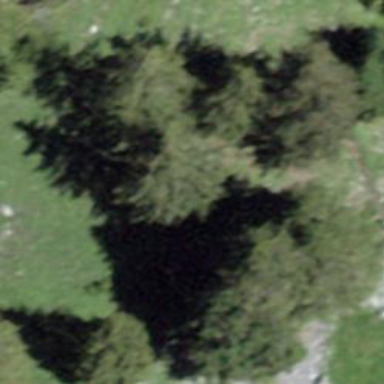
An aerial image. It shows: Beautiful tree in nature.